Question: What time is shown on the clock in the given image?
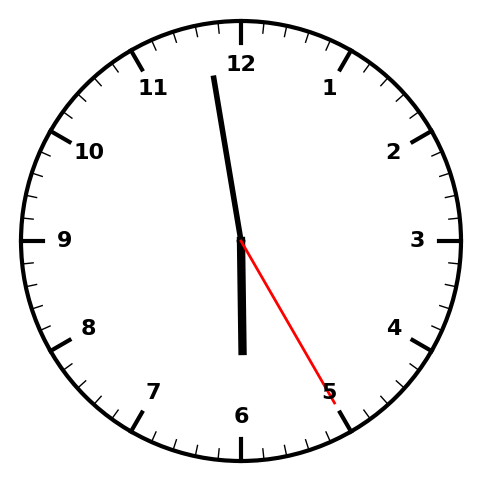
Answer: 05:58:25